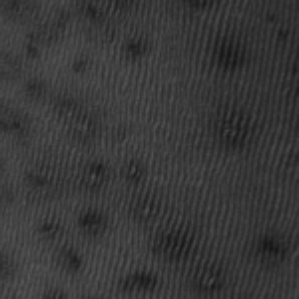
Label: frost